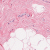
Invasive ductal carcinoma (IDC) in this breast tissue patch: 0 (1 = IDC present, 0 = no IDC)